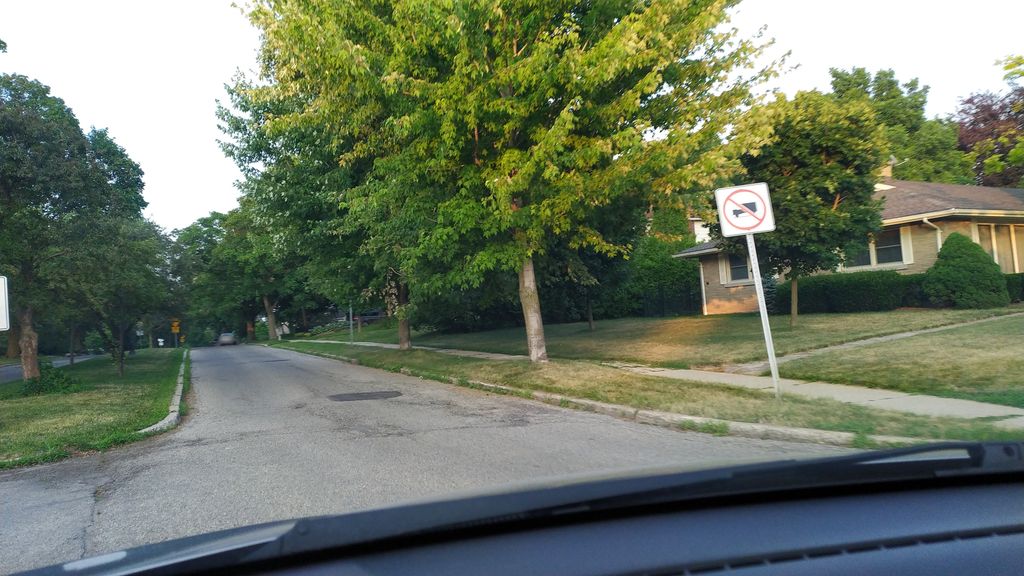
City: kitchener-waterloo